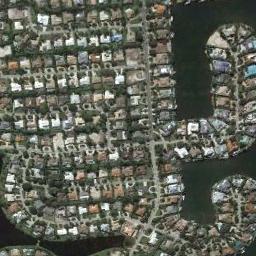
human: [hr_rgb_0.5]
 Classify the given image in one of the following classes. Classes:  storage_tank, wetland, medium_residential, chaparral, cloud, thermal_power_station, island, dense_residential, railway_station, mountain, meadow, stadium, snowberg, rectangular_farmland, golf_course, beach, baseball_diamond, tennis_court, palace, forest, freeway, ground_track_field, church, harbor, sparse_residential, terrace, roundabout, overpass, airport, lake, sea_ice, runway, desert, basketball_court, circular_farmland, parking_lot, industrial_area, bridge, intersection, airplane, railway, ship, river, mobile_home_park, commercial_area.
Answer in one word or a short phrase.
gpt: dense_residential